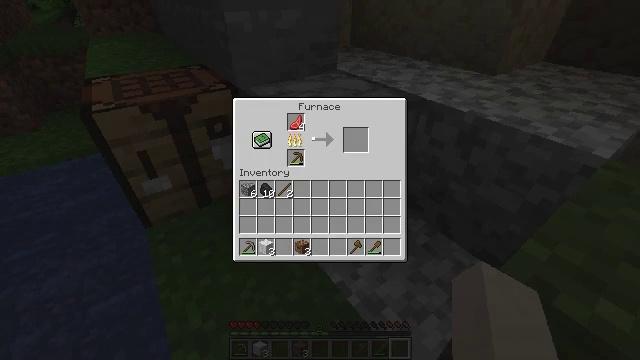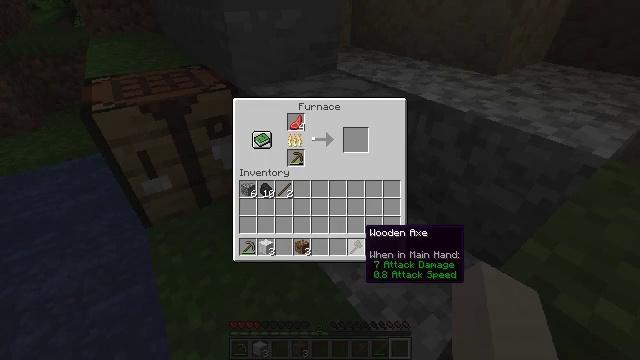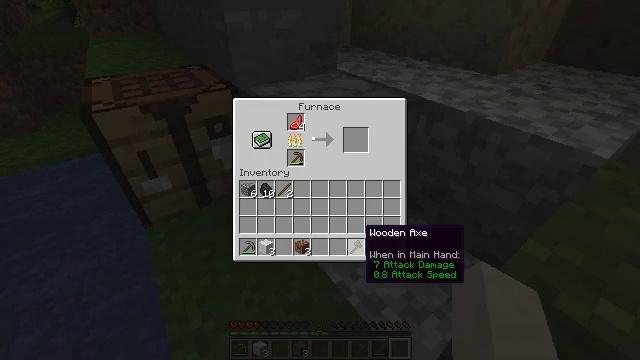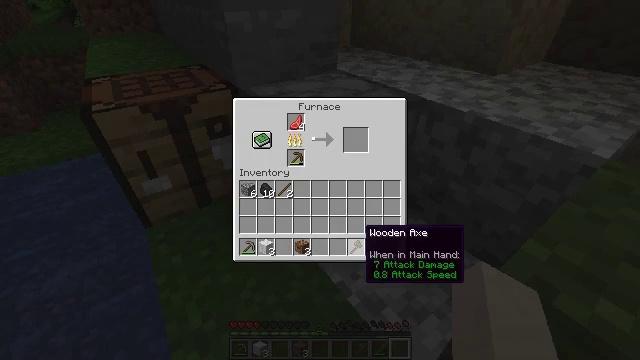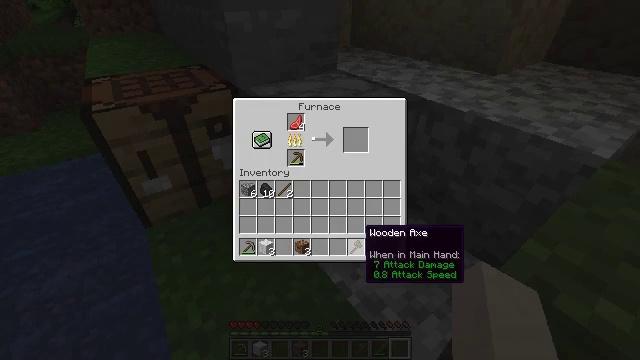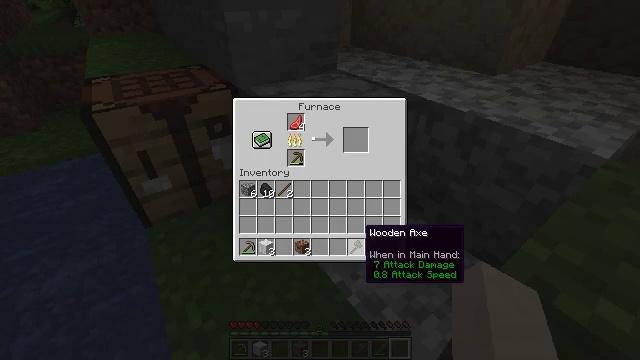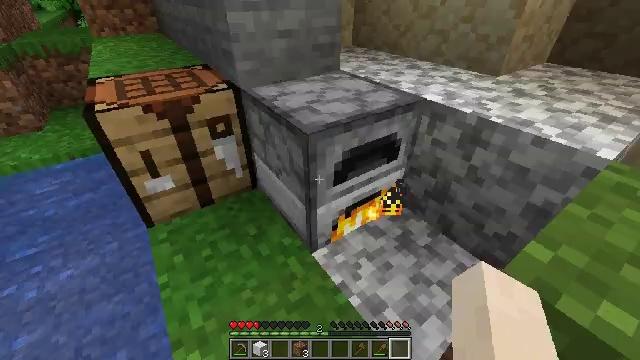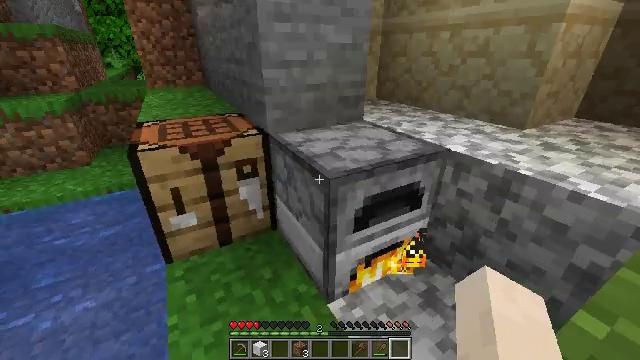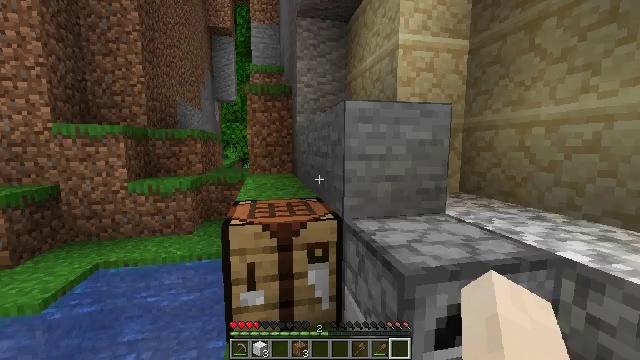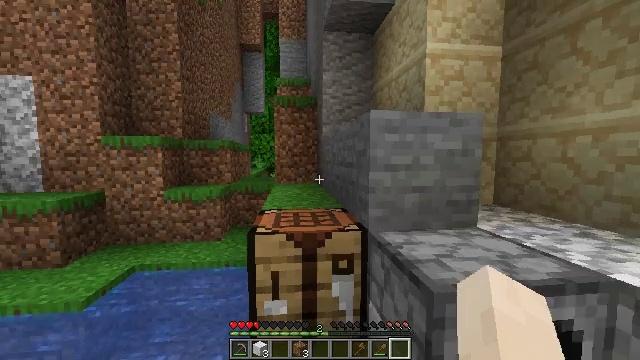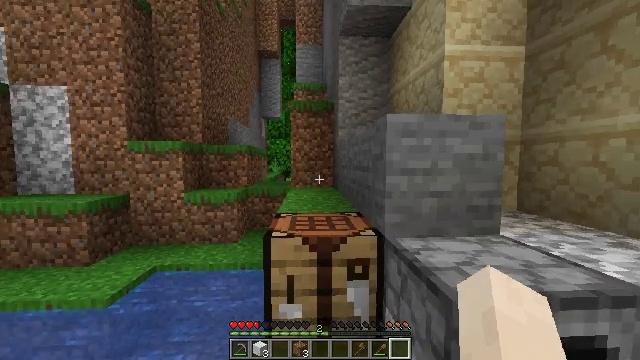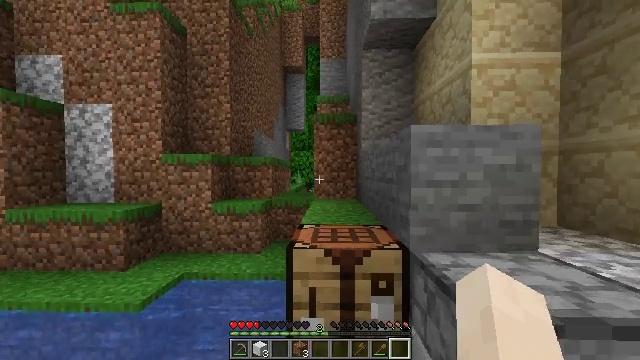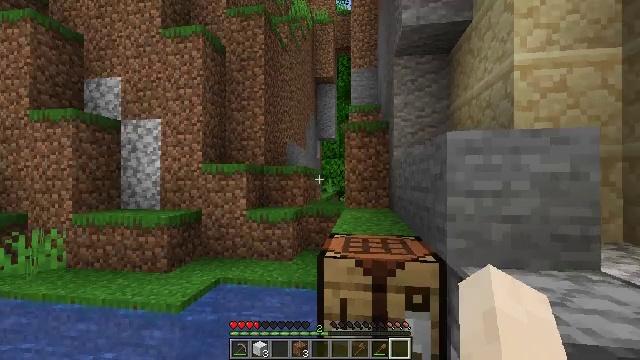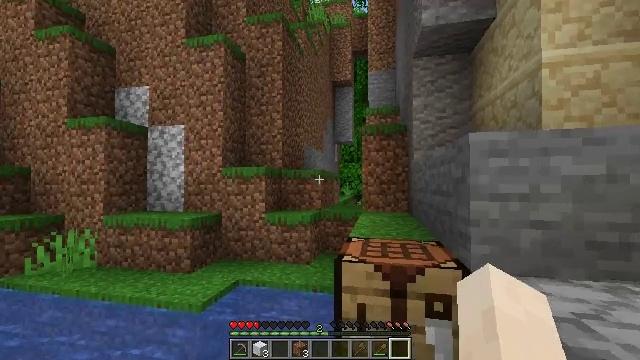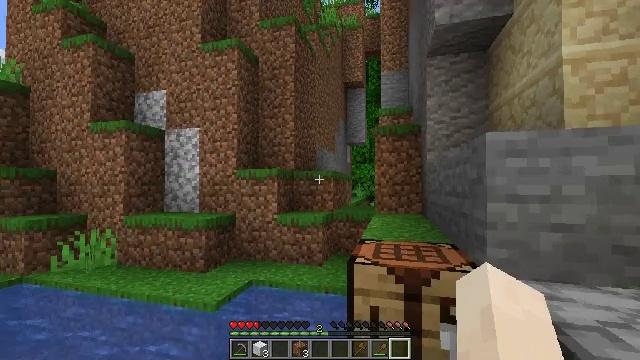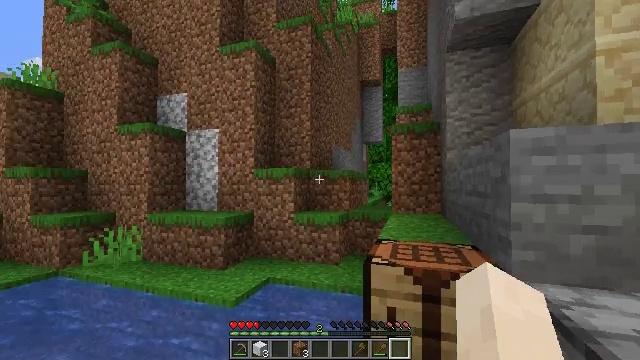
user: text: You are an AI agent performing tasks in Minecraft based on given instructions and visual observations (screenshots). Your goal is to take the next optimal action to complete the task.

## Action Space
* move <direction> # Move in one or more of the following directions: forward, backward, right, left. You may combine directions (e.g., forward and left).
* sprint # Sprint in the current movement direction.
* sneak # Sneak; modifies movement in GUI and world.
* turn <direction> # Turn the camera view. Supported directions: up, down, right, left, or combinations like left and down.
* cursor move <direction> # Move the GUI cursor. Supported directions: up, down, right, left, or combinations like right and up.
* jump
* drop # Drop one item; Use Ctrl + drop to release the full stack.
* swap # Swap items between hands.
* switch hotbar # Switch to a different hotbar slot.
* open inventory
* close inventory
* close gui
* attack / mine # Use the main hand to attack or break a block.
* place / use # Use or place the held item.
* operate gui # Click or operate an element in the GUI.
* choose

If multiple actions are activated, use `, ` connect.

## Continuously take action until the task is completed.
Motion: motion action
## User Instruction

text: Break the jungle leaves with your hand or shears.
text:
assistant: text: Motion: sneak
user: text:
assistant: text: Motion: sneak
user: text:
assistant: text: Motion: no_op
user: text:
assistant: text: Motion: no_op
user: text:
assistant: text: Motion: no_op
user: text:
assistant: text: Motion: no_op
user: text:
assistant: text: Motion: turn left and up, close gui
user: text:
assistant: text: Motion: turn left and up
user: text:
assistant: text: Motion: turn left and up
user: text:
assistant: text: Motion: turn left
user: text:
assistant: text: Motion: turn left and up
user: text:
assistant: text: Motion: turn left and up
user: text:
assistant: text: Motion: turn left
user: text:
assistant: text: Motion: turn left
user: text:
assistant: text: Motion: turn left
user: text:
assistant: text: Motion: move forward and move right, turn left
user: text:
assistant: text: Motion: move forward and move right, turn left
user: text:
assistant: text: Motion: move forward and move right
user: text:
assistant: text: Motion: move forward
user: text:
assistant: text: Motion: move forward, turn right
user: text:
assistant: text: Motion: move forward, turn right
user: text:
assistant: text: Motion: move forward and move right
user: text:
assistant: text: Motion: move forward and move right, sprint
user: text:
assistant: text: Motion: move forward and move right, sprint, turn left and down, jump
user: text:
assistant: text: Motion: move forward and move right, sprint, turn left and down, jump
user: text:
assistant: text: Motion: move forward and move right, sprint, turn left and up, jump
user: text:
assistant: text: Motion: move forward and move right, jump
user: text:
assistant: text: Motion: move forward and move right, turn left
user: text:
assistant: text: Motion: move forward and move right, turn left and down
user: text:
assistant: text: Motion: move right, turn left